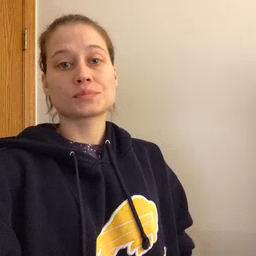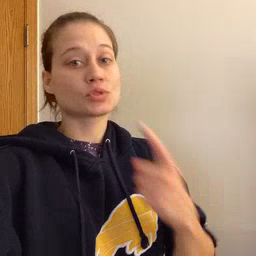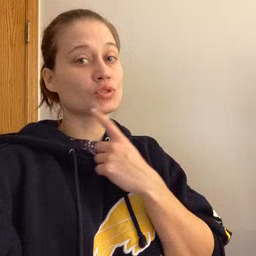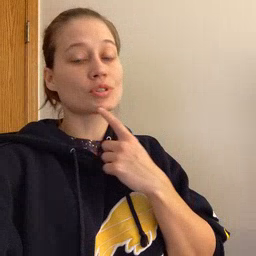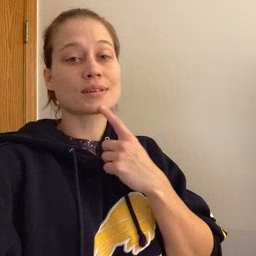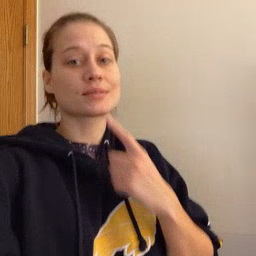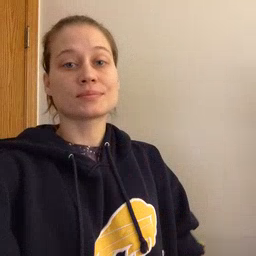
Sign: chin